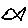
Label: fish